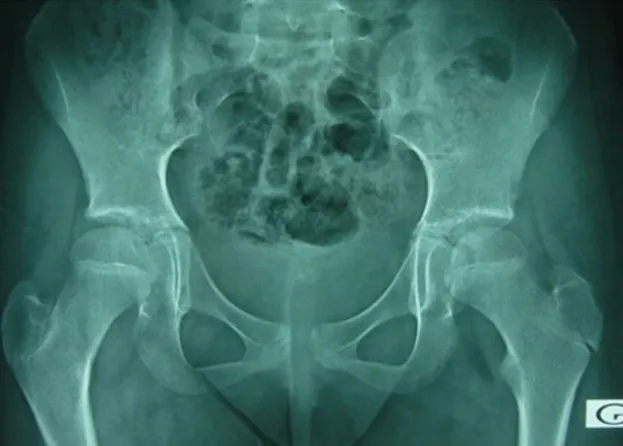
Frontal radiography of the pelvis.
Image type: radiology (x_ray)